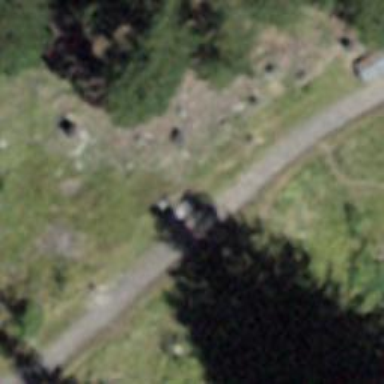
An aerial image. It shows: Bench.